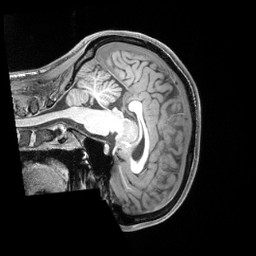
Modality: T1w
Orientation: sagittal
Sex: female
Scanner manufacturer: siemens
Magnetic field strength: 3 T
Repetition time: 2.4 s
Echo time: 0.00222 s